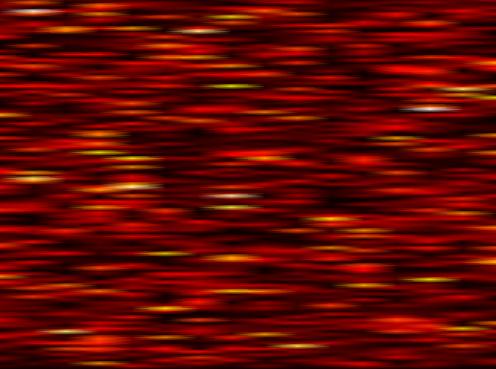
Label: FBMC